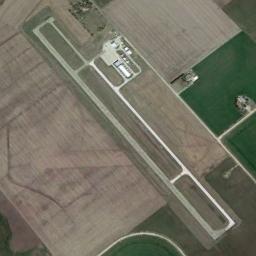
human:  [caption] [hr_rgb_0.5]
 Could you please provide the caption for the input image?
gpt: An airport with two parallel runways on the lawn .

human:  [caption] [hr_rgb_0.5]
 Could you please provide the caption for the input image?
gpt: The airport is surrounded by neat terraces .

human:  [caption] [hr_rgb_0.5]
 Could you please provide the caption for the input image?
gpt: There is an airport in the middle of the grass .

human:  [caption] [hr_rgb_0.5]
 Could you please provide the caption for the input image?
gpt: A runway at the airport is surrounded by a green farmland with several airport houses next to the runway .

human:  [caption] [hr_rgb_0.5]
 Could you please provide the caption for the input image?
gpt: The airfield has a large space .